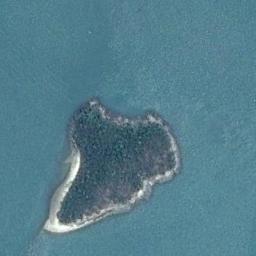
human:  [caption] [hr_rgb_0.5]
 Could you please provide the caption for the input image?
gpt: The irregularly shaped island is surrounded by blue sea water, With lush green vegetation on the island and a white sandy beach outside the island .

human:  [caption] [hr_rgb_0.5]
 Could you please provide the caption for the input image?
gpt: The island is surrounded by water .

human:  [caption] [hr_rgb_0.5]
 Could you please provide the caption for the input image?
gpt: The island with dense vegetation is surrounded by light blue waters .

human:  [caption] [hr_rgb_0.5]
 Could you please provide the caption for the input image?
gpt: The island lies to the sea on one side .

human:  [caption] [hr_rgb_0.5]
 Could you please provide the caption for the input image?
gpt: The green island is on a blue sea .